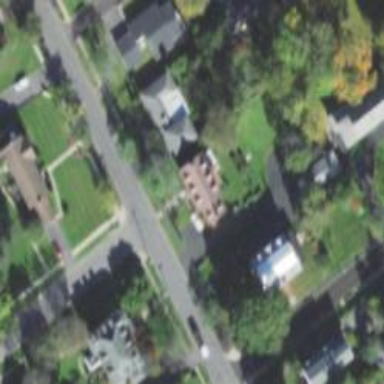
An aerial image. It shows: Unclassified road surrounded by residential properties.